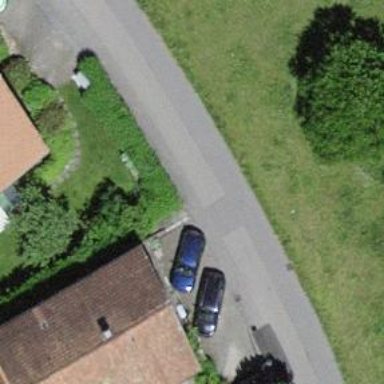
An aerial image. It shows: Residential road with diagonal parking spaces on the left side.